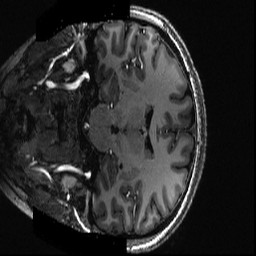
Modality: T1w
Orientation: coronal
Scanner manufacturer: siemens
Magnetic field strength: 6.98 T
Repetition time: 2.6 s
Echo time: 0.00343 s